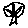
Label: tree